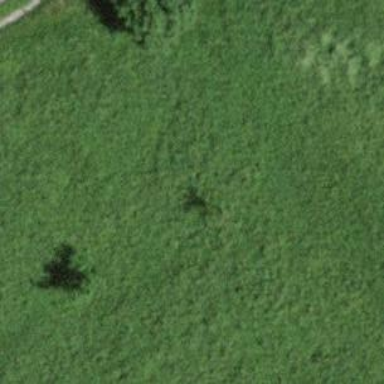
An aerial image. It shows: Broadleaved tree with lush leaves.